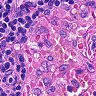
Metastatic tissue present: no